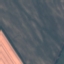
Label: AnnualCrop